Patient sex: F
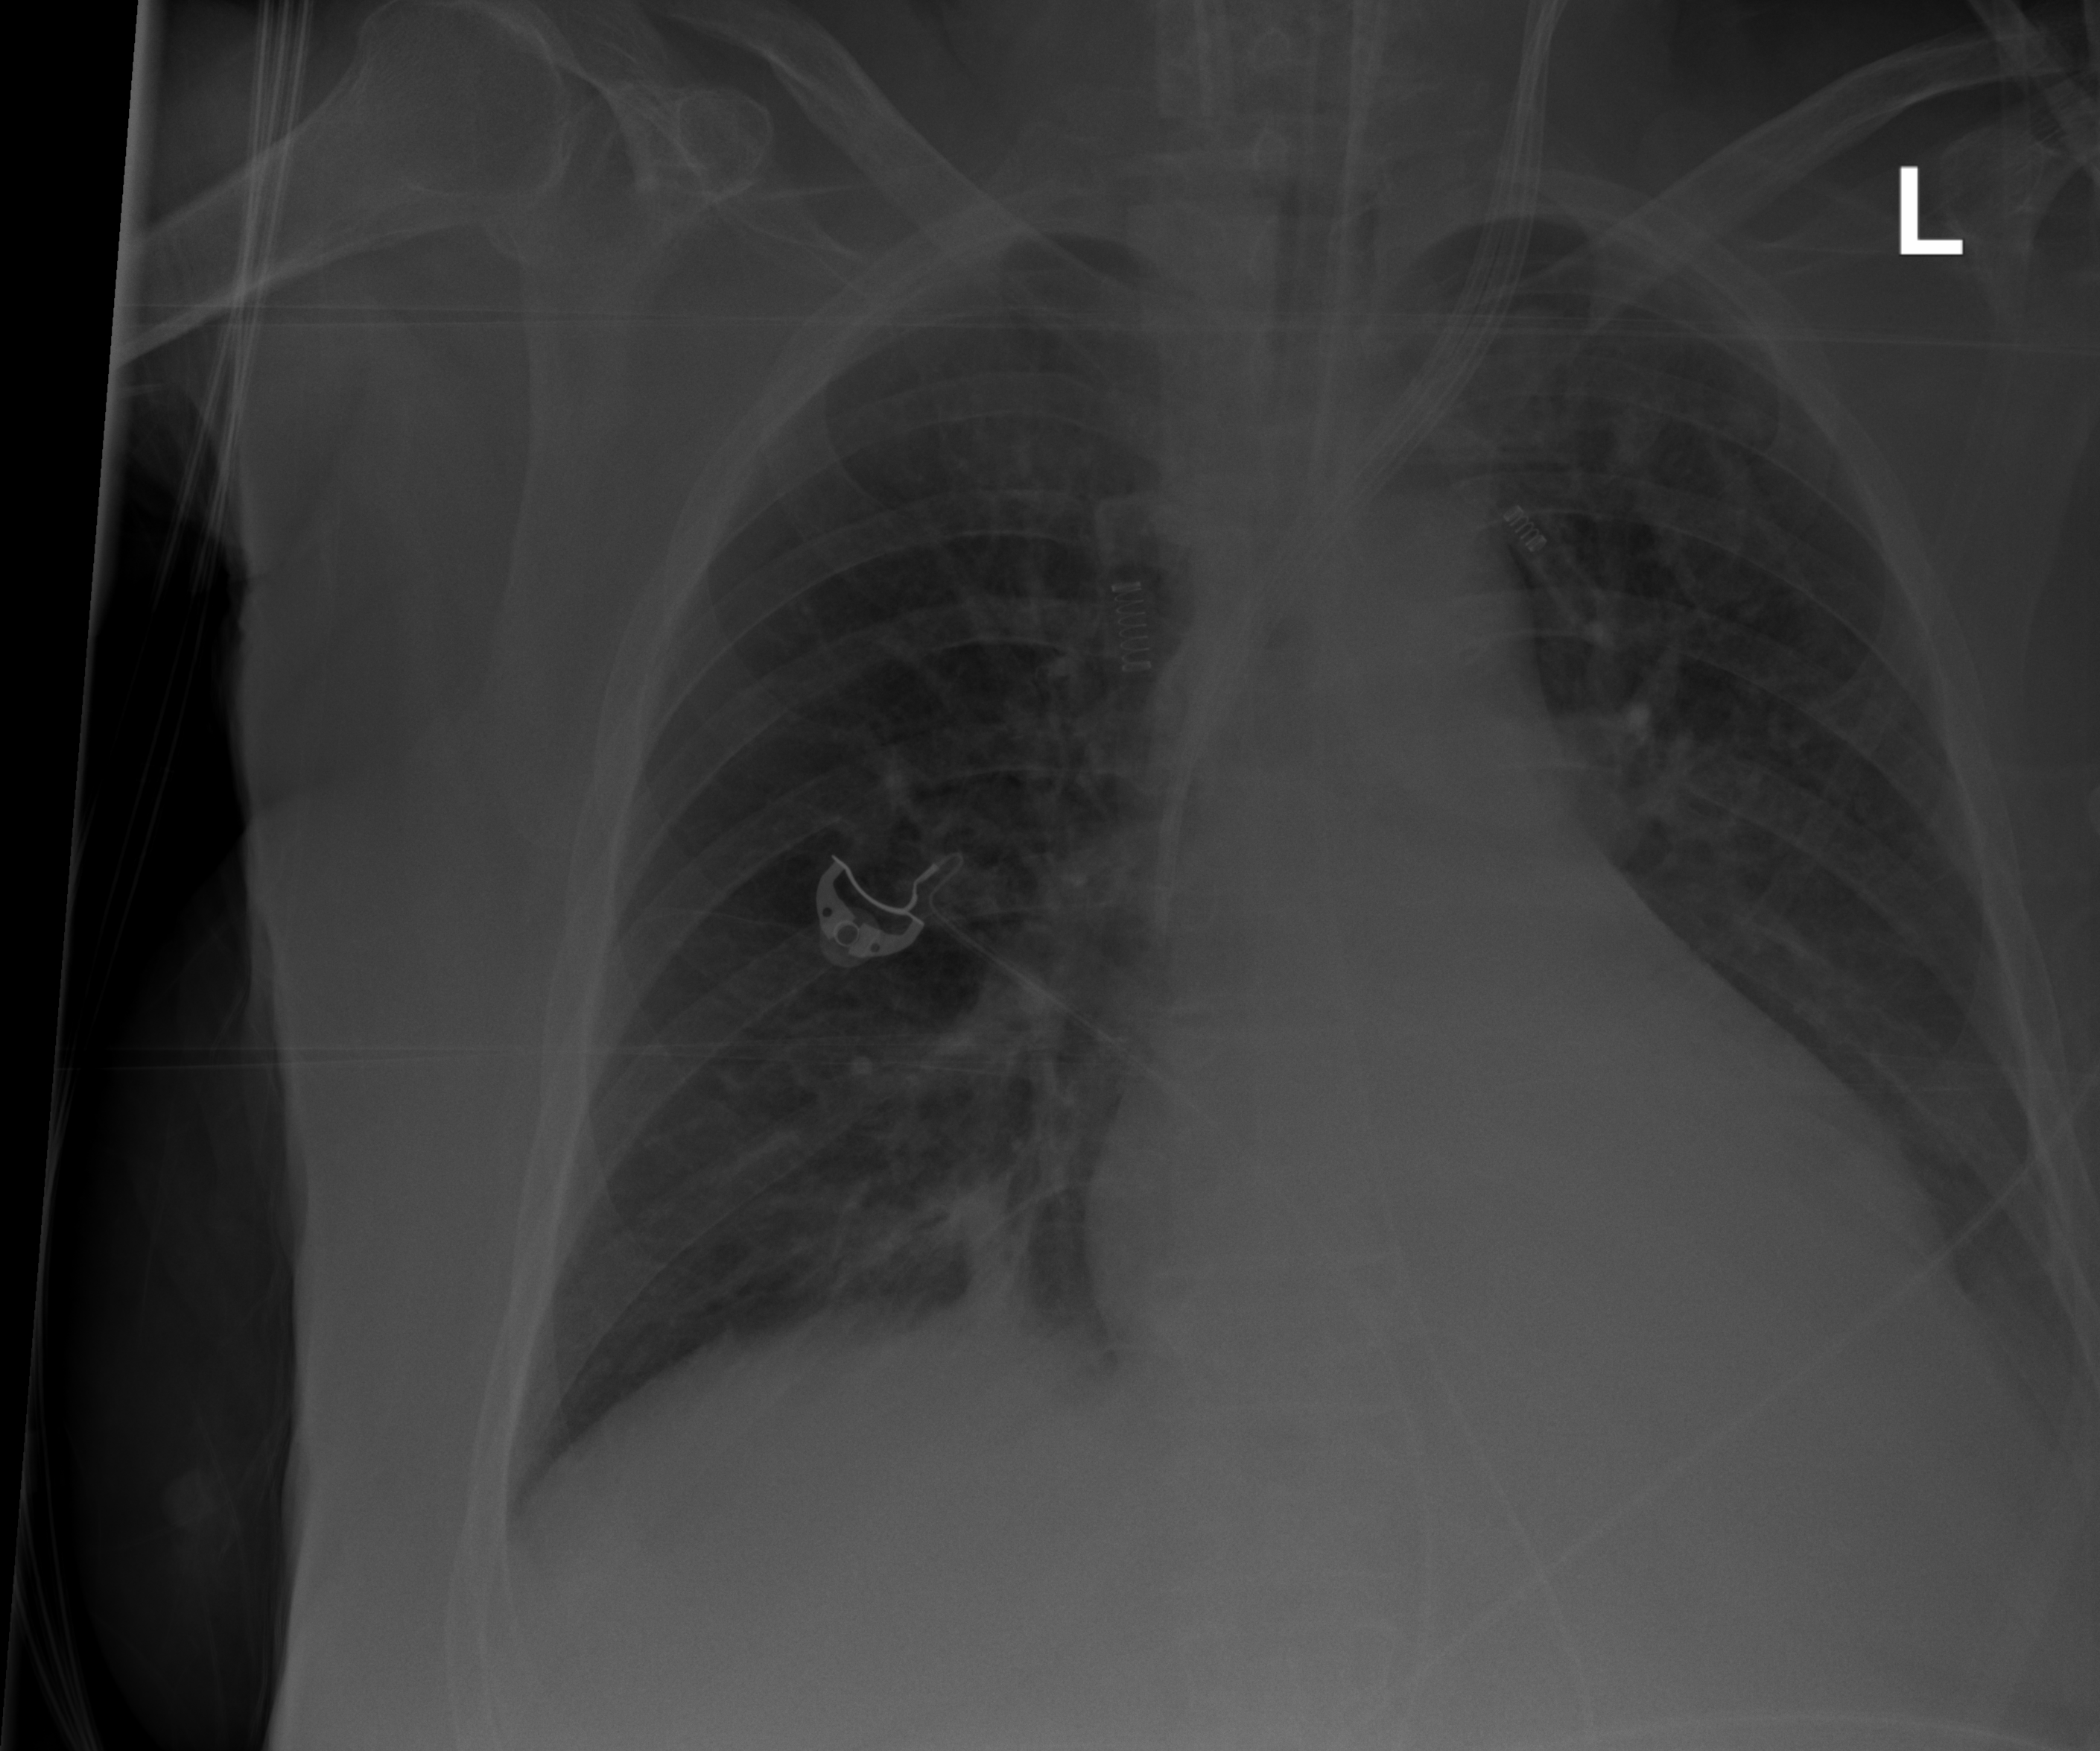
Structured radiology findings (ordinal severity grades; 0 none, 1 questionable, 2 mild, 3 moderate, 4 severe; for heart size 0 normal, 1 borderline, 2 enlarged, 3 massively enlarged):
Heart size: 1
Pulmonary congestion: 0
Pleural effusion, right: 0
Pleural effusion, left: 3
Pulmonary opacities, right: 2
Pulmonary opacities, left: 0
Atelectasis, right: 2
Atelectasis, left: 2